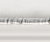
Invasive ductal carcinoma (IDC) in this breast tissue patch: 0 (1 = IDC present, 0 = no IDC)